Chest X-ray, AP view. Patient: 48 years old, sex M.
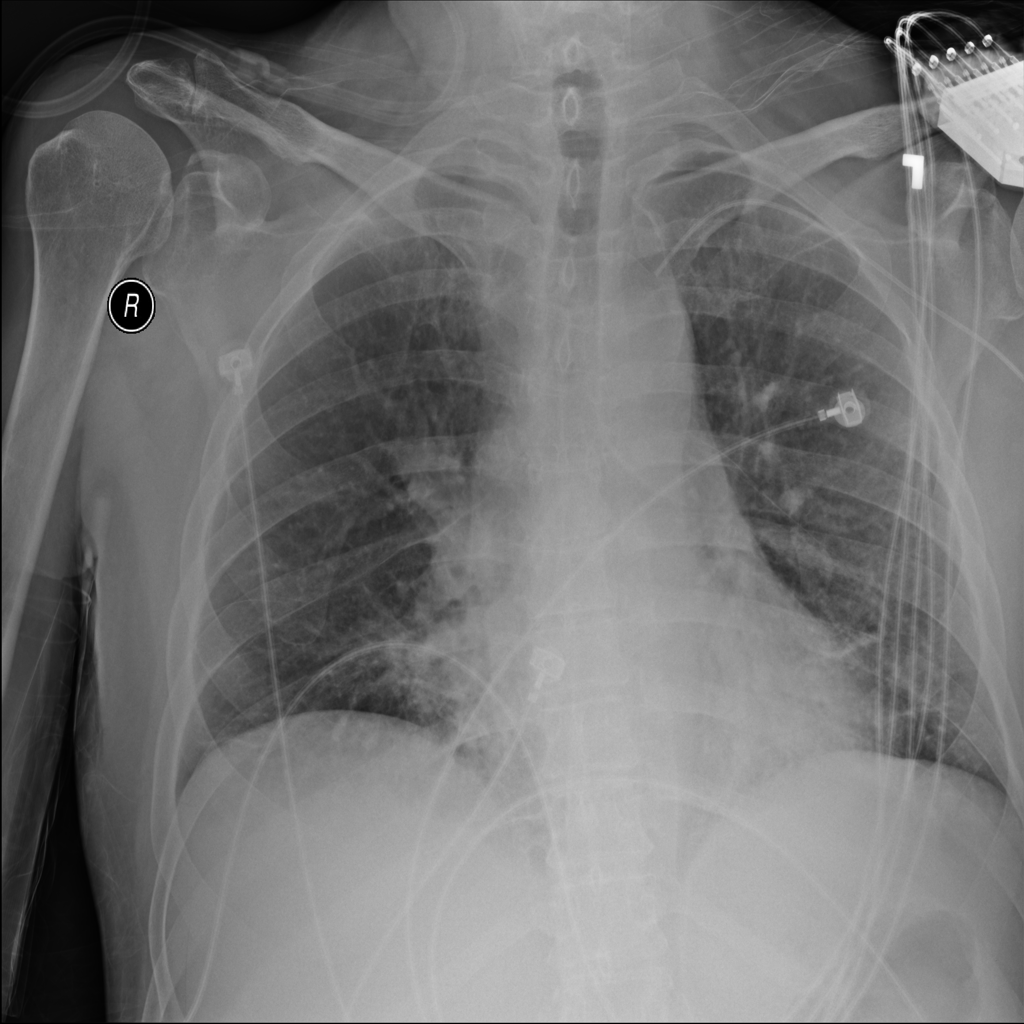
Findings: No Finding